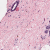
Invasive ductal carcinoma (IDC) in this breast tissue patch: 0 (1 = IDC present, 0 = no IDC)